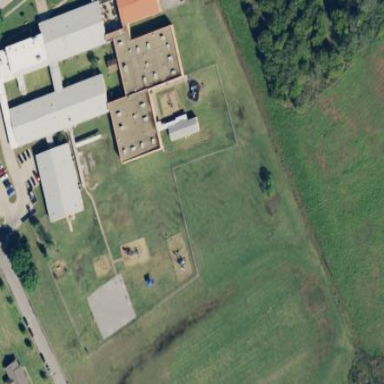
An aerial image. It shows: School.